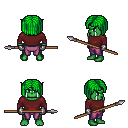
a pixel art fantasy rpg character, male body template, orc, green skin, maroon long-sleeve shirt, magenta pants, green pageboy hairstyle, metal gloves, spear, four views (front, back, left, right), 2x2 character sprite sheet, small pixel art, hard edges, no anti-aliasing